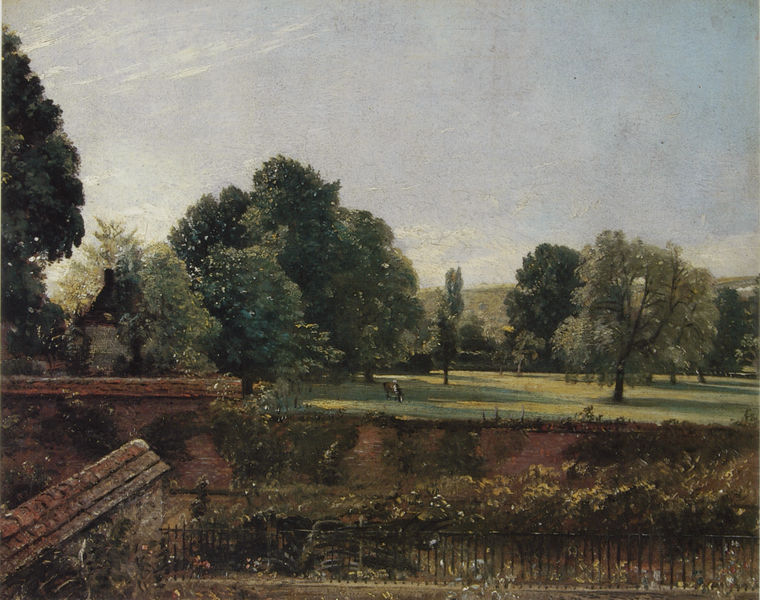
Titel: A View from Fishers House
Künstler: John Constable
Standort: London
Institution: Victoria & Albert Museum
Schlagwörter: baum, blau, blätter, gemälde, himmel, mann, schatten, wolken, bäume, fluss, gelb, grün, impressionismus, landschaft, menschen, ufer, äste, blumen, braun, licht, männer, vordergrund, weiss, blüten, dach, gras, haus, park, rasen, rot, tier, weg, wiese, wolke, zaun, malerei, öl, bach, birke, horizont, hügel, natur, strauch, weide, zweige, brücke, busch, büsche, gitter, hütte, sonne, sträucher, realismus, kind, pflanzen, england, wald, genre, pferd, schornstein, garten, sommer, mauer, ziegel, hecke, kuh, bank, häuschen, frühling, grass, reetdach, spaziergang, acryl, sonnig, bewachsen, mauern, beet, graben, gestrüpp, struch, kastanien, kletterpflanzen, linde, verwildert, gartne, landschaftbild, fragezeichen, h, landschaft#, himmer haus bäume zaun, garrten